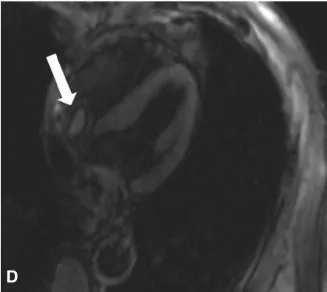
(D) MRI imaging that shows a central mass enhancement (arrow) on the Eustachian valve.
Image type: radiology (mri)